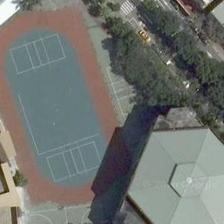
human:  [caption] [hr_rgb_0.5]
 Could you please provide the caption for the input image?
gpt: a playground is next to a hexagonal building .

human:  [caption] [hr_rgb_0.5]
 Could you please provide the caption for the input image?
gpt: a playground is next to several buildings and trees .

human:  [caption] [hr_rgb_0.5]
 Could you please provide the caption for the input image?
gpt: a playground is near to several green trees and buildings .

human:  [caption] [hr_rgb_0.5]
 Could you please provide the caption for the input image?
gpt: this is a distinctive playground while there is a hexagonal building nearby .

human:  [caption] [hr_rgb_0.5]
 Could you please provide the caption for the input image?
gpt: a playground is next to several buildings and trees .